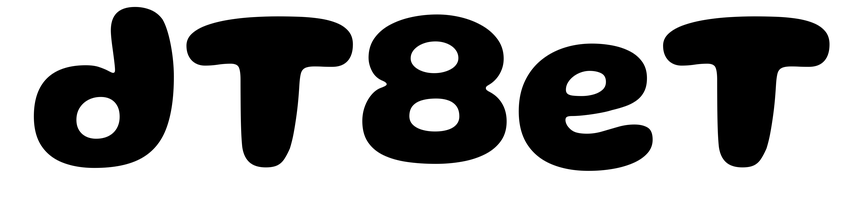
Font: Gluten_Bold